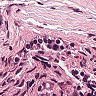
Metastatic tissue present: no